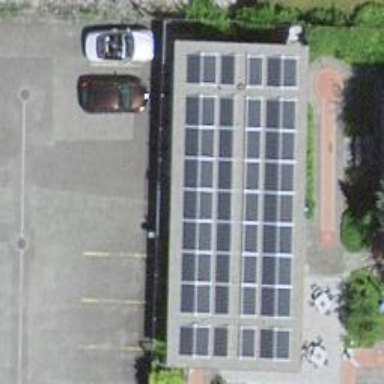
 consisting of solar photovoltaic panels."